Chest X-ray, PA view. Patient: 33 years old, sex F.
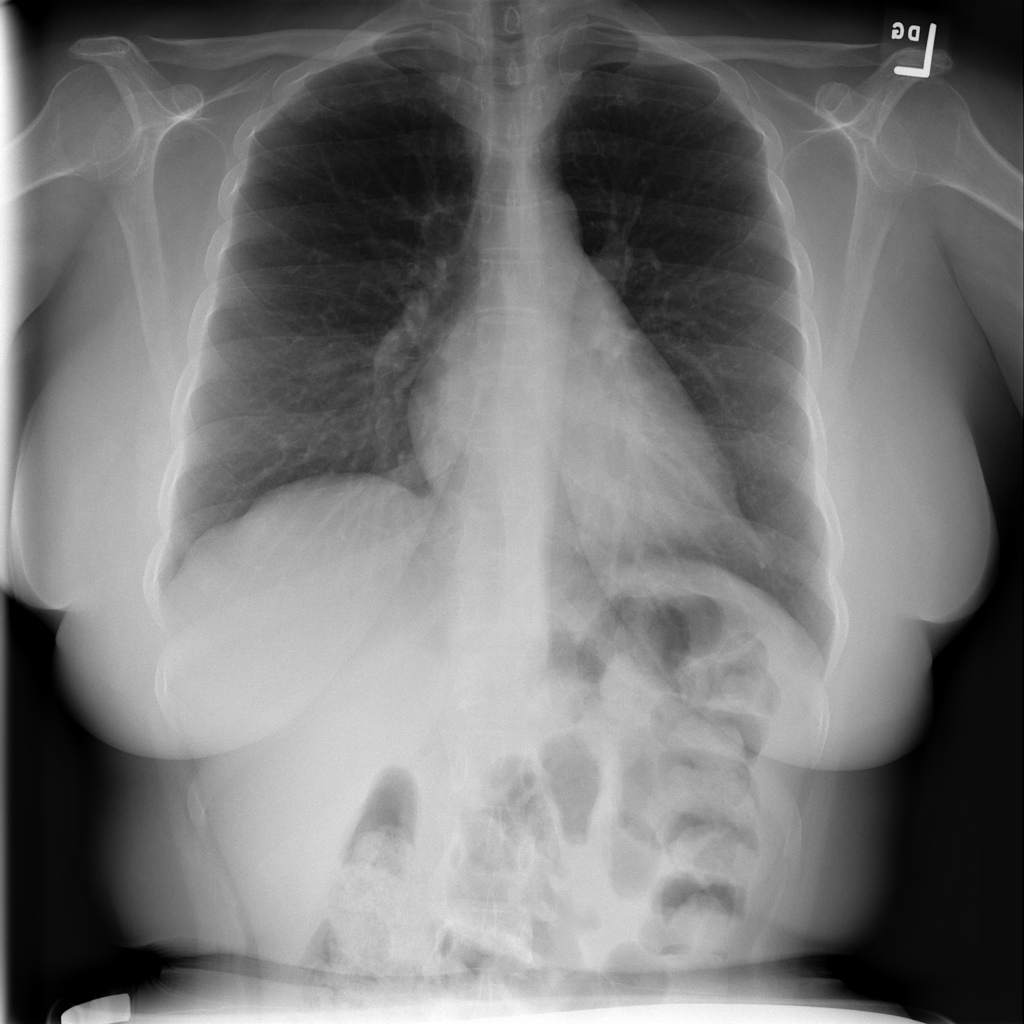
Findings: No Finding